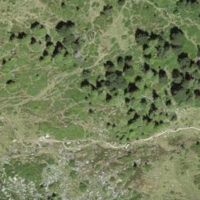
EUNIS habitat code: 26
Species observed at this site:
Equisetum sylvaticum